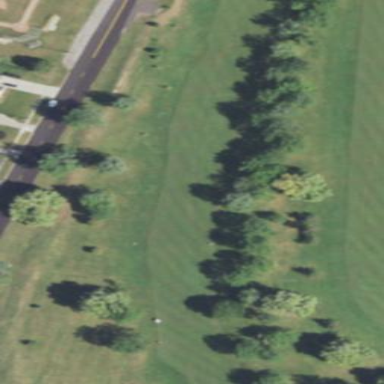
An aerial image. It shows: Grassy area designated as golf fairway.